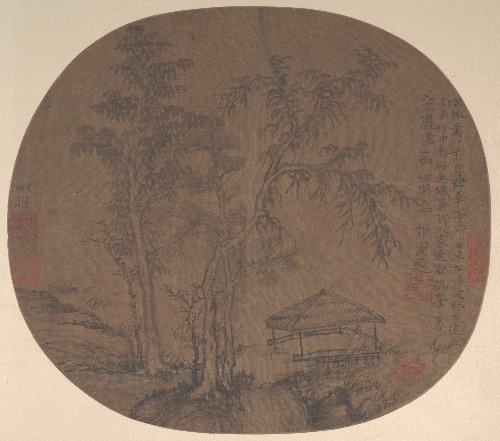
Title: 元    王蒙     蕭林寂亭圖    團扇|Sparse trees and pavilion
Artist: Wang Meng
Artist bio: Chinese, ca. 1308–1385
Date: late 1350s
Object type: Fan mounted as an album leaf
Classification: Paintings
Medium: Fan mounted as an album leaf; ink on silk
Culture: China
Period: late Yuan dynasty (1271–1368)
Dimensions: Image: 9 7/8 x 11 1/8 in. (25.1 x 28.3 cm)
Department: Asian Art
Credit line: Ex coll.: C. C. Wang Family, From the P. Y. and Kinmay W. Tang Family Collection, Gift of Oscar L. Tang, 1991
Accession year: 1991
Repository: Metropolitan Museum of Art, New York, NY
Tags: Pavilions|Trees